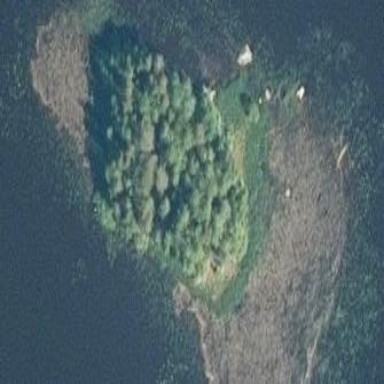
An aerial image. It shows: Image showing island.